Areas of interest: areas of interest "Exhibition and Convention Center"
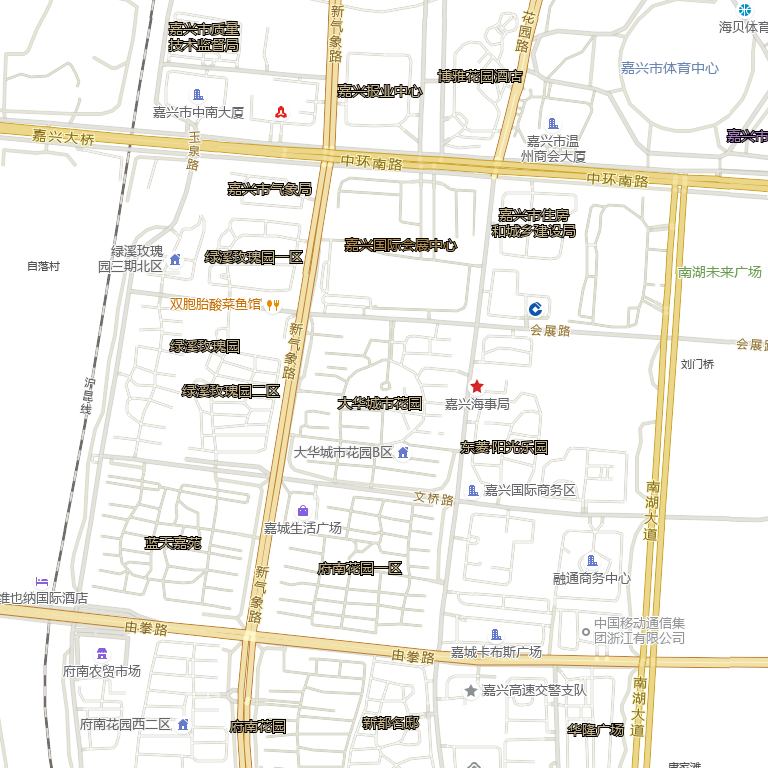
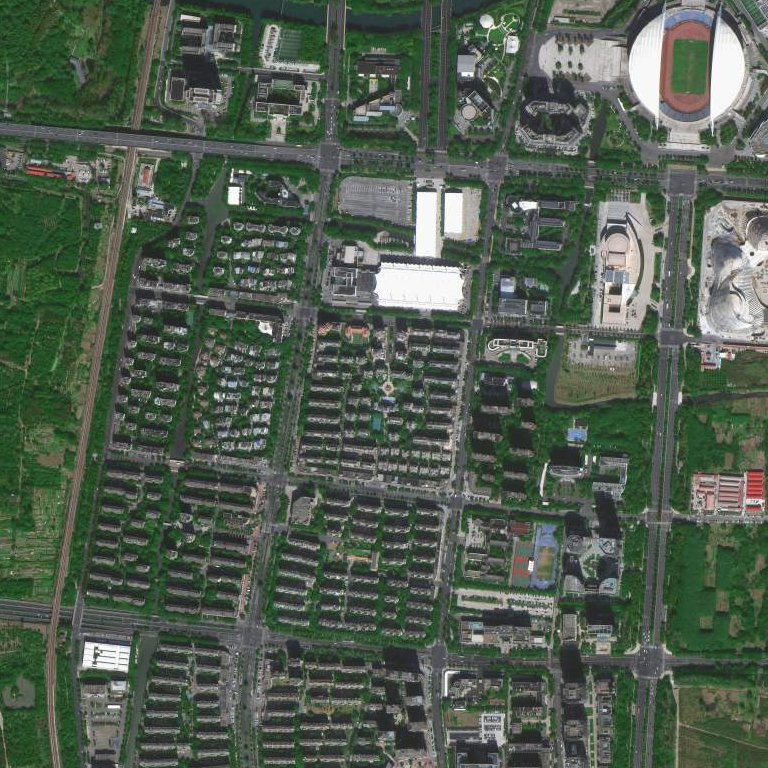